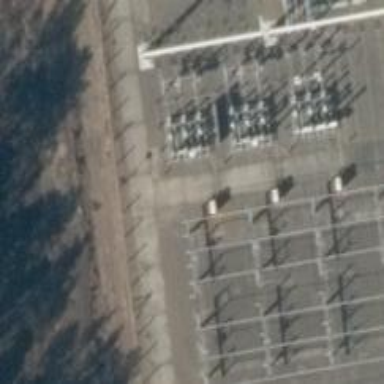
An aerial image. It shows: Three power lines with cables.